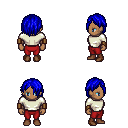
a pixel art fantasy rpg character, female body template, human, dark skin, white long-sleeve shirt, red pants, blue bangs hairstyle, leather bracers, brown shoes, four views (front, back, left, right), 2x2 character sprite sheet, small pixel art, hard edges, no anti-aliasing